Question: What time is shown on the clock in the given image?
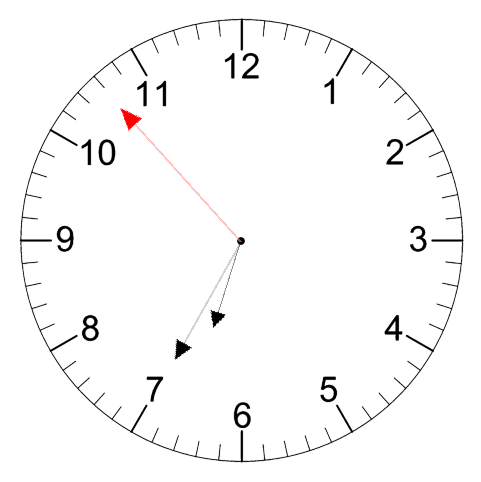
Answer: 06:34:53